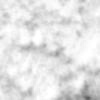
Label: no_change